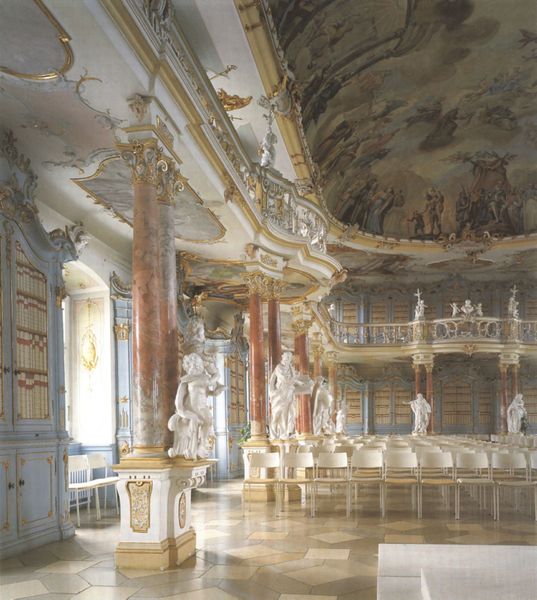
Titel: Bibliothekssaal des Klosters in Bad Schussenried
Künstler: Jakob Emele
Standort: Bad Schussenried, St. Magnus und Maria (EU - D - BW)
Schlagwörter: weiß, fenster, hell, licht, raum, stühle, säule, säulen, rot, schloss, malerei, barock, innenraum, brüstung, figur, gold, decke, theater, putto, hellblau, bücher, schrank, parkett, saal, figuren, stuck, geländer, galerie, halle, foto, fotografie, kurven, buch, stockwerk, sonnig, photo, römer, doppelsäulen, skulpturen, ballustrade, bibliothek, deckengemälde, fresko, putten, gallerie, etage, deckenmalerei, aula, schränke, marmaor, marmorsaal, empre, anna amalie, en, lestuhö, photografphie